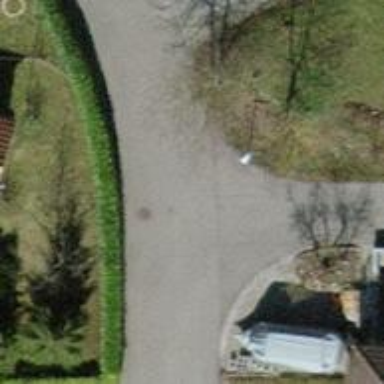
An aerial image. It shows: Asphalt road in residential area.